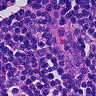
Metastatic tissue present: no